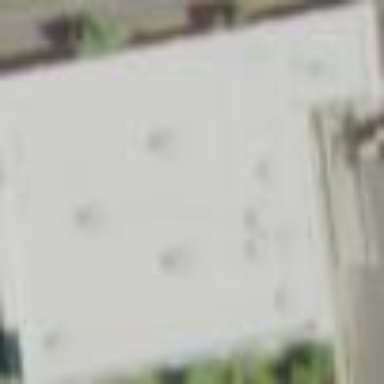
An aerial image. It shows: Retail building.